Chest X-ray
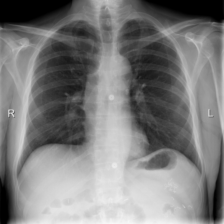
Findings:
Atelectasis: negative
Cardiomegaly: negative
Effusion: negative
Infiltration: negative
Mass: negative
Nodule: negative
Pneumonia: negative
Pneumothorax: negative
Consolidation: negative
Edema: negative
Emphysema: negative
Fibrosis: negative
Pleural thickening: negative
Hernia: negative